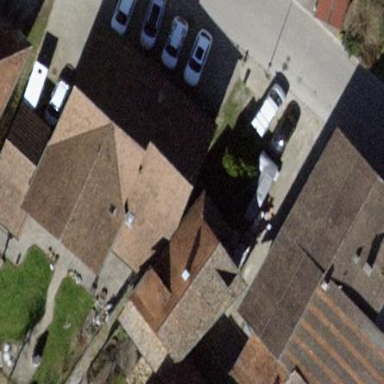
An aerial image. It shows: Gabled roof on building that houses apartments.